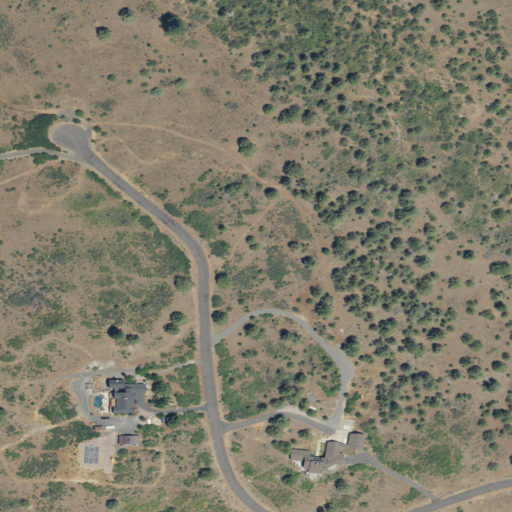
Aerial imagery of mountain in Oregon named Bald Hill containing shrub, evergreen forest, and medium intensity development